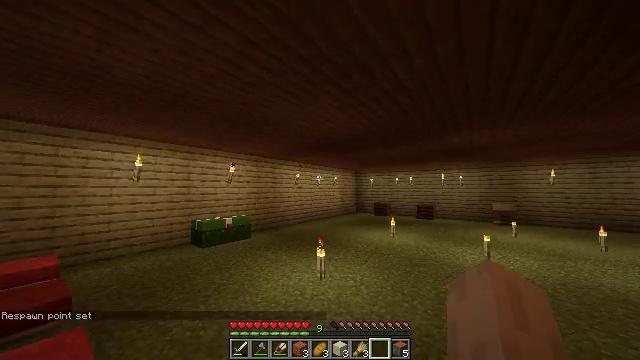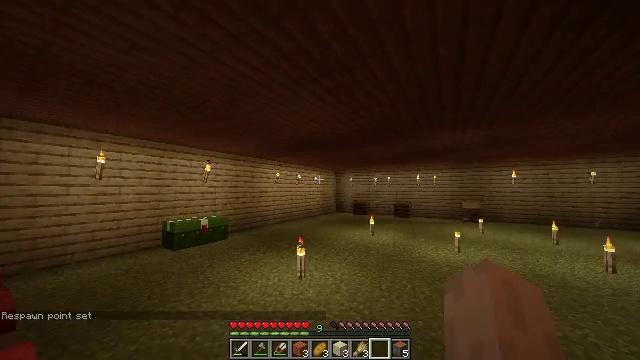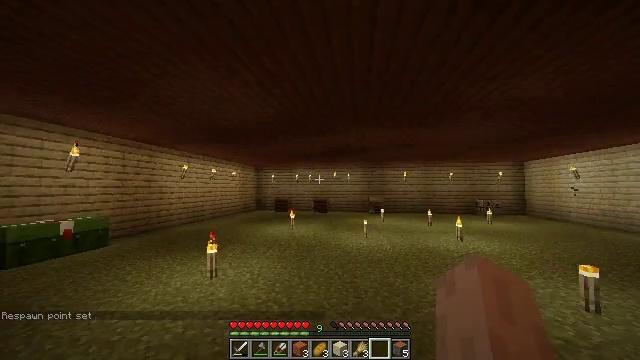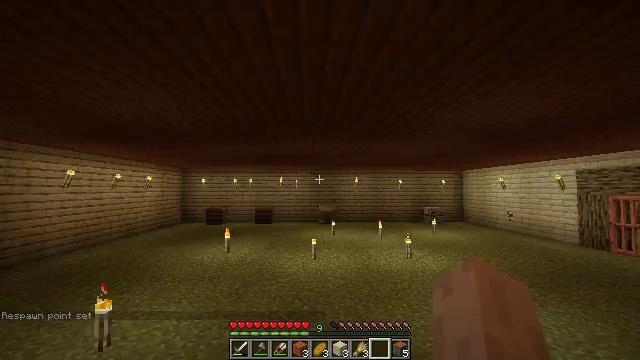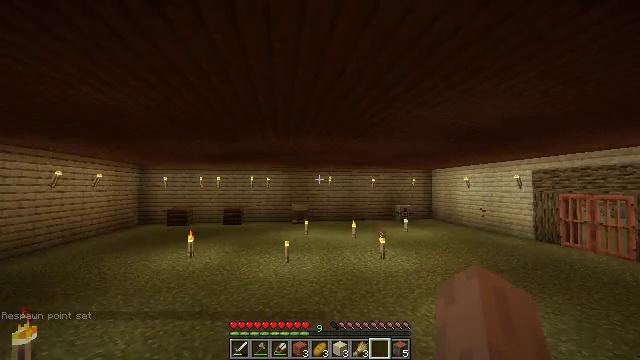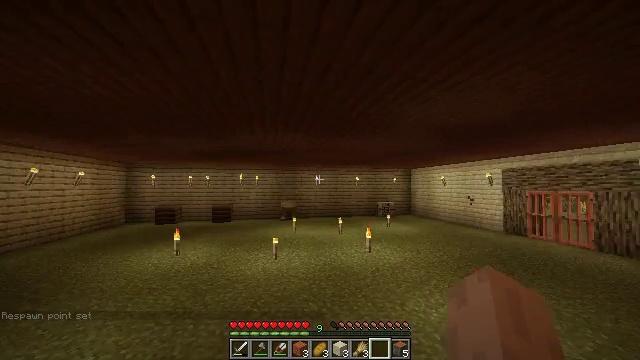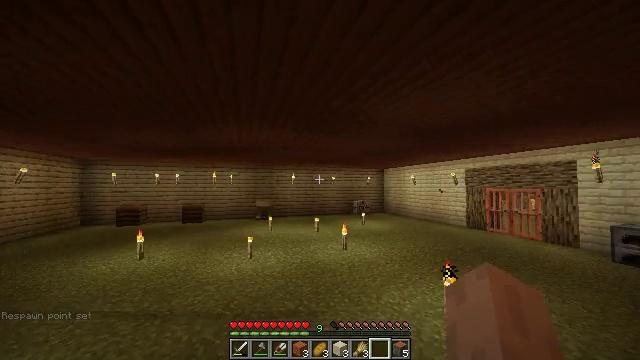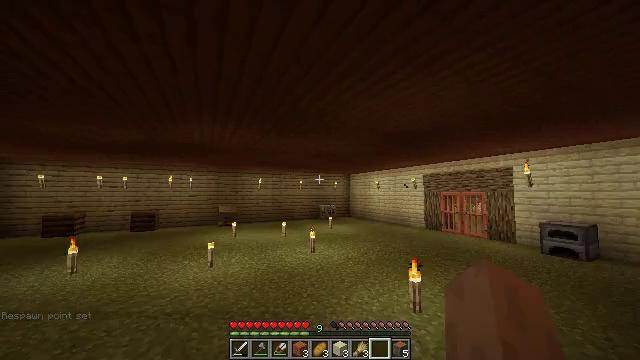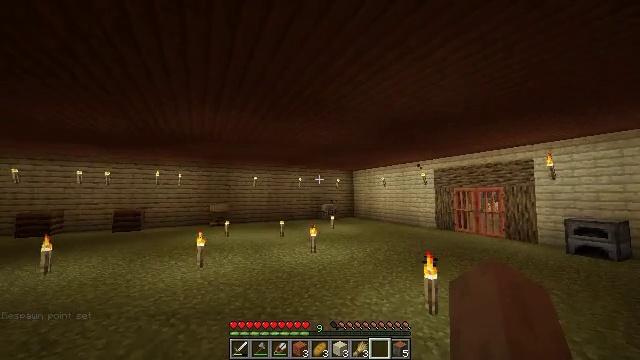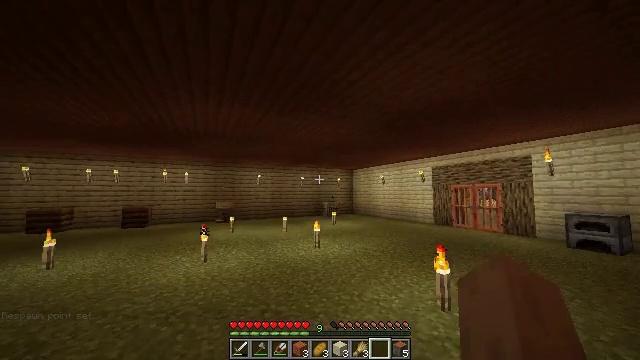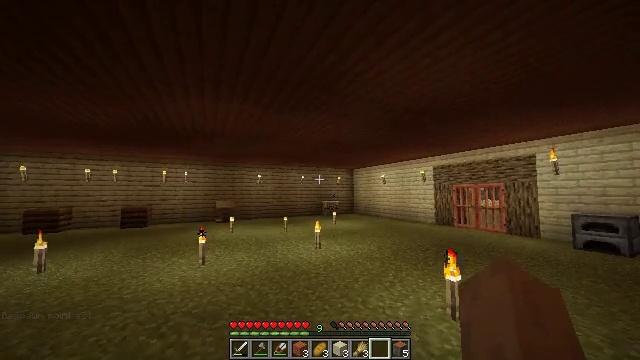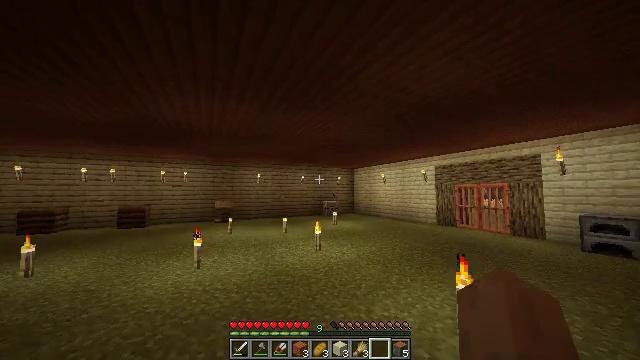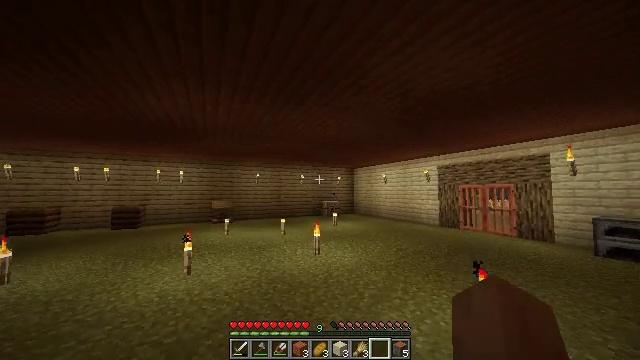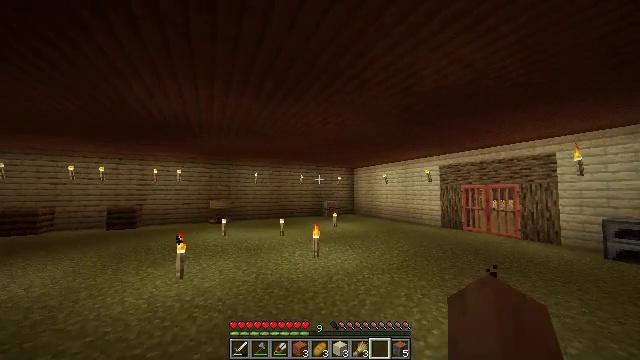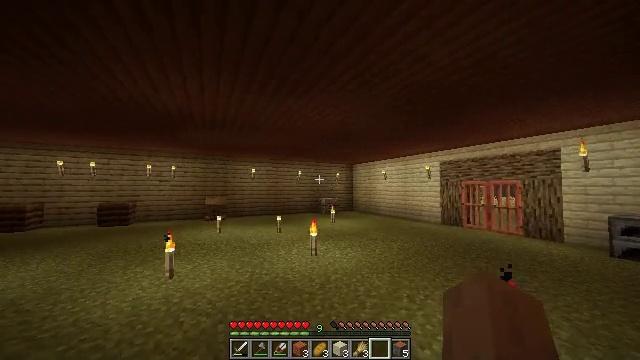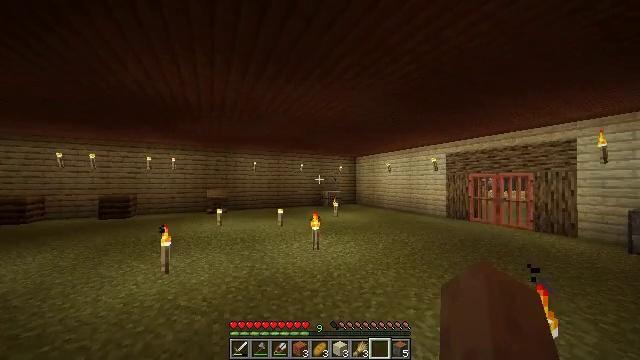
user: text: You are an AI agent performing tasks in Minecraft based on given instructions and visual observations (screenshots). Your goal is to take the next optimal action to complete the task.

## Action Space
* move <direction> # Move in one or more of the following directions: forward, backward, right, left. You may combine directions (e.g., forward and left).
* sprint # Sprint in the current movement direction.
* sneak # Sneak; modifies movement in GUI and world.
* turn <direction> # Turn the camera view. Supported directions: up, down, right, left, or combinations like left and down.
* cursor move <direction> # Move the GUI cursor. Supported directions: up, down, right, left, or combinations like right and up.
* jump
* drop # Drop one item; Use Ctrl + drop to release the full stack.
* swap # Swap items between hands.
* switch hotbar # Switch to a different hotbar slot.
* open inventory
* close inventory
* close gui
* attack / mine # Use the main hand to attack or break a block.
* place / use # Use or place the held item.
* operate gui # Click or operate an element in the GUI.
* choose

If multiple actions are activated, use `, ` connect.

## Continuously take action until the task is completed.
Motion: motion action
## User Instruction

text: Smash the barrel to get its contents.
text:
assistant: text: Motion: move forward, sprint, turn right
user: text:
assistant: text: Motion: move forward, sprint, turn right
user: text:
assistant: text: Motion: move forward, sprint, turn right
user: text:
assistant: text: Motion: move forward, sprint, turn right
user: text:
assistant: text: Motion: move forward, sprint, turn right
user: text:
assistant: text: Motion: move forward, sprint, turn right
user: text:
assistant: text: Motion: move forward, sprint, turn right and up
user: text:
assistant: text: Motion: move forward, sprint
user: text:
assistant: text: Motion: move forward, sprint
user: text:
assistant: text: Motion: move forward, sprint
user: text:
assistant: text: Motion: move forward, sprint
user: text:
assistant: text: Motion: move forward, sprint
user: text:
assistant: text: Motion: move forward, sprint
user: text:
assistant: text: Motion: move forward, sprint, turn down
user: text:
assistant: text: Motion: move forward, sprint, turn down
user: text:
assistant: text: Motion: move forward, sprint
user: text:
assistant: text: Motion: move forward, sprint
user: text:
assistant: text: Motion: move forward, sprint
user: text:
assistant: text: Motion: move forward, sprint
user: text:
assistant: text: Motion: move forward, sprint
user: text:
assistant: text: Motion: move forward, sprint
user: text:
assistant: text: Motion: move forward, sprint
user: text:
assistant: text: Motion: move forward, sprint
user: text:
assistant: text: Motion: move forward, sprint
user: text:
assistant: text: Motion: move forward, sprint
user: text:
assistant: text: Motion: move forward, sprint
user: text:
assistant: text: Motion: move forward, sprint
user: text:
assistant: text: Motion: move forward, sprint
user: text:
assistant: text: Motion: move forward, sprint
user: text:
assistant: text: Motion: move forward, sprint